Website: lowes
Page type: customer-info-address
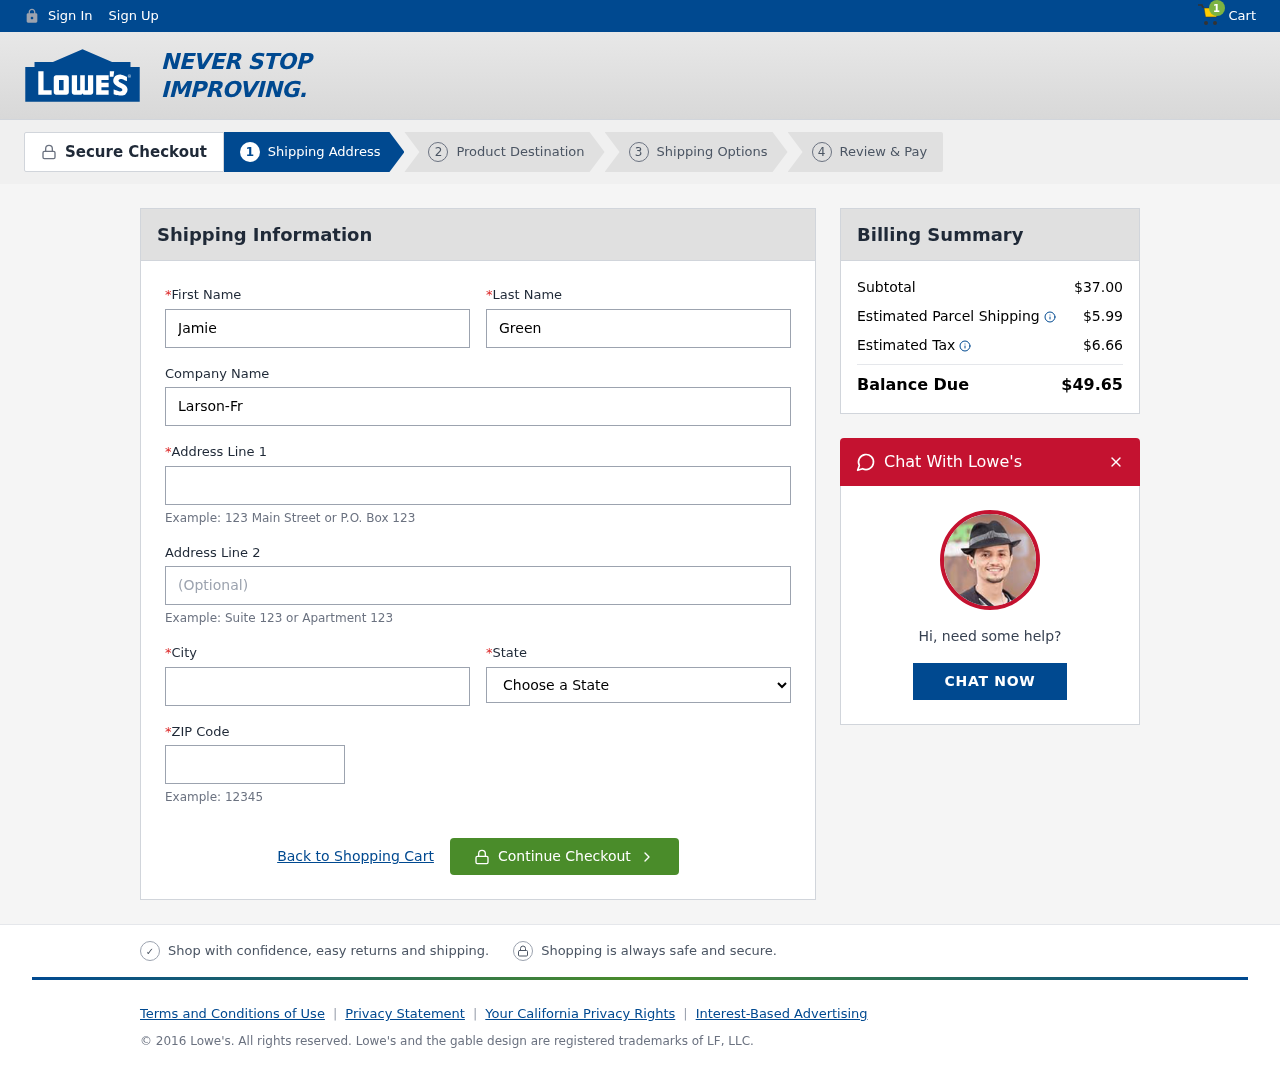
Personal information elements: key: PII_CITY
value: Josephville
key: PII_COMPANY
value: Larson-Franklin
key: PII_FIRSTNAME
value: Jamie
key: PII_LASTNAME
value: Green
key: PII_POSTCODE
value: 70611
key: PII_STATE
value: Arizona
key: PII_STREET
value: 966 Catherine Ways Suite 813
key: PII_STREET2
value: Apt. 344
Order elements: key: ORDER_NUM_ITEMS
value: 1
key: ORDER_SUBTOTAL
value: $37.00
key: ORDER_SHIPPING_COST
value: $5.99
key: ORDER_TAX
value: $6.66
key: ORDER_TOTAL
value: $49.65